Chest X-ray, PA view. Patient: 36 years old, sex F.
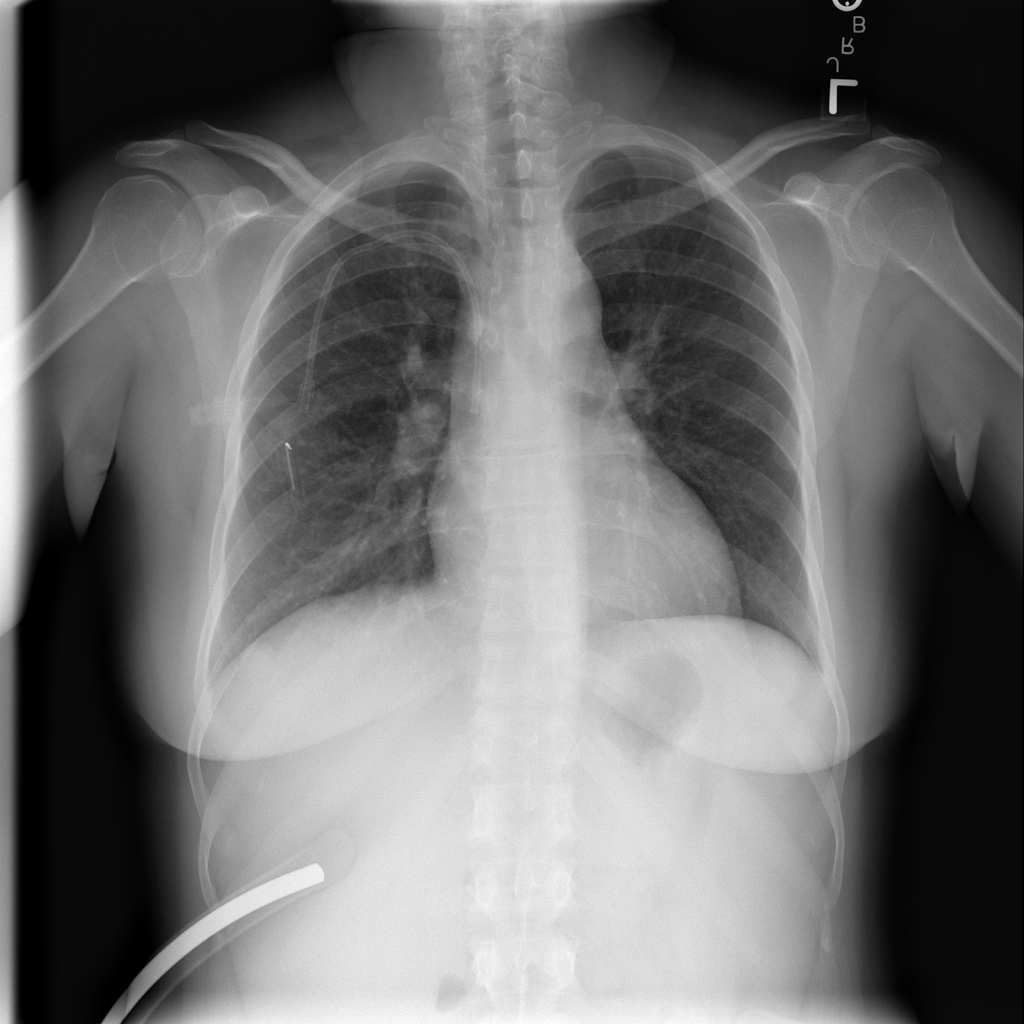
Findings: No Finding